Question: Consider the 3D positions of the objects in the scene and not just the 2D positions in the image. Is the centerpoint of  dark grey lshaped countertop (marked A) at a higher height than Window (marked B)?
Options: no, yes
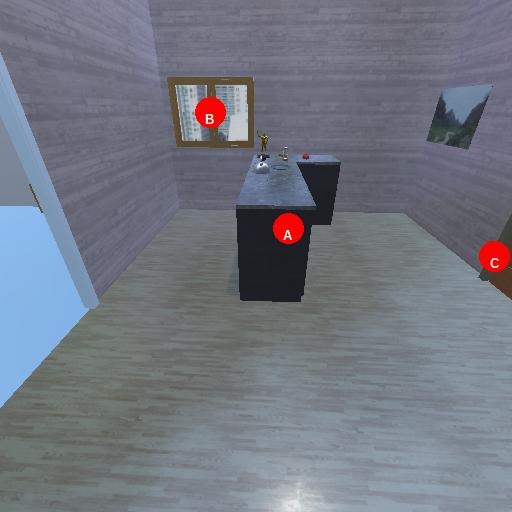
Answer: no